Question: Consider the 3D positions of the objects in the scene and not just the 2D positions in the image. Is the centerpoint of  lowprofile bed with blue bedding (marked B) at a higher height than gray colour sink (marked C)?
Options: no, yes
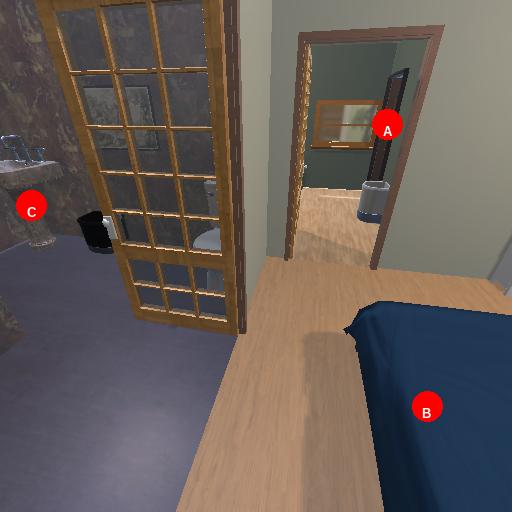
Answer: no